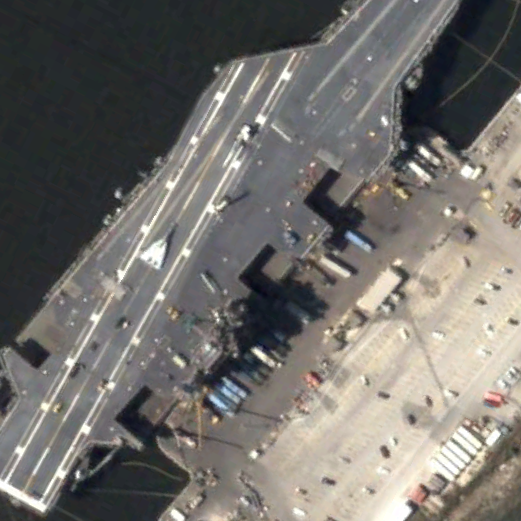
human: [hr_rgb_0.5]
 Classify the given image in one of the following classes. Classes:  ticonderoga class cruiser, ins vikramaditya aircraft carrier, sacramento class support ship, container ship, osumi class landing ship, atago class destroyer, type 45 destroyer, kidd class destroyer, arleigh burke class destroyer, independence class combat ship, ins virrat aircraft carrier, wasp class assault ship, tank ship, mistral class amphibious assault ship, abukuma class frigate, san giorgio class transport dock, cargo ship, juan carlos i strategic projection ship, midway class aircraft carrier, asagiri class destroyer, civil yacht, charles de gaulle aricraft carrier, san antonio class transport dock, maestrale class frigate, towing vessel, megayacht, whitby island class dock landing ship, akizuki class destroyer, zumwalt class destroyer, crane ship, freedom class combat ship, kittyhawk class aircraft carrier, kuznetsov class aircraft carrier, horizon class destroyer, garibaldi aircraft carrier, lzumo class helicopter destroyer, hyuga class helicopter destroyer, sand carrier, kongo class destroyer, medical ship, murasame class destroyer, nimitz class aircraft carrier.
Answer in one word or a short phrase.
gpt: KittyHawk class aircraft carrier